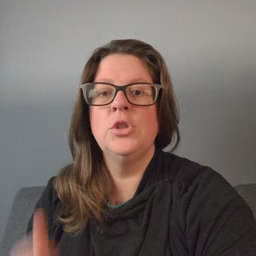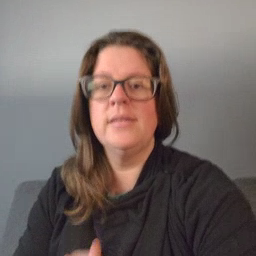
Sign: jacket